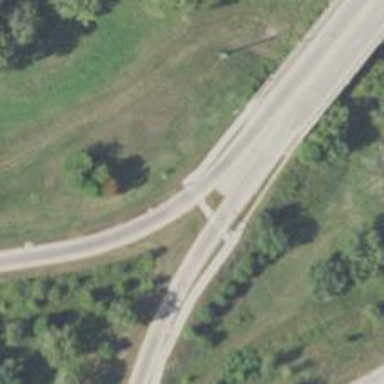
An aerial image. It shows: Marked crossing on cycleway road.